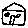
Label: house